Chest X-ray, PA view. Patient: 47 years old, sex F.
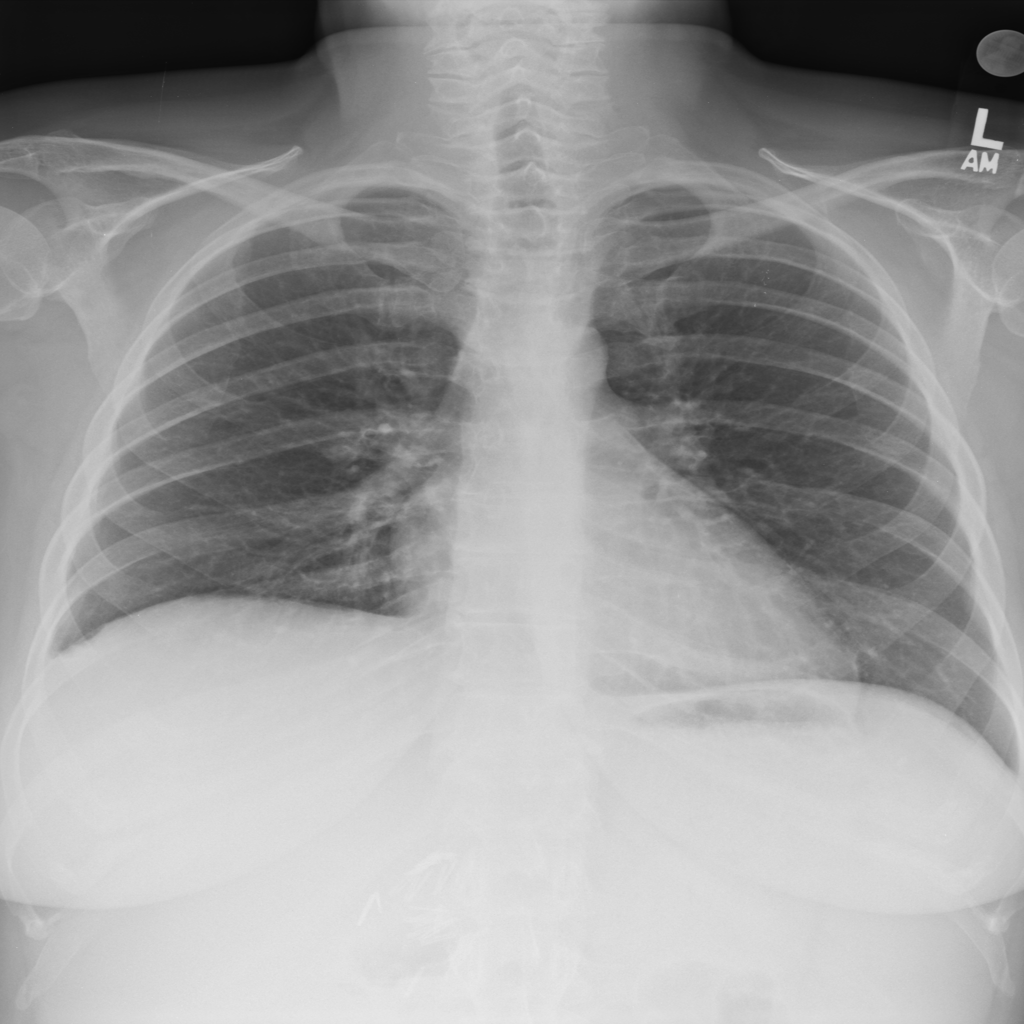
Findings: No Finding